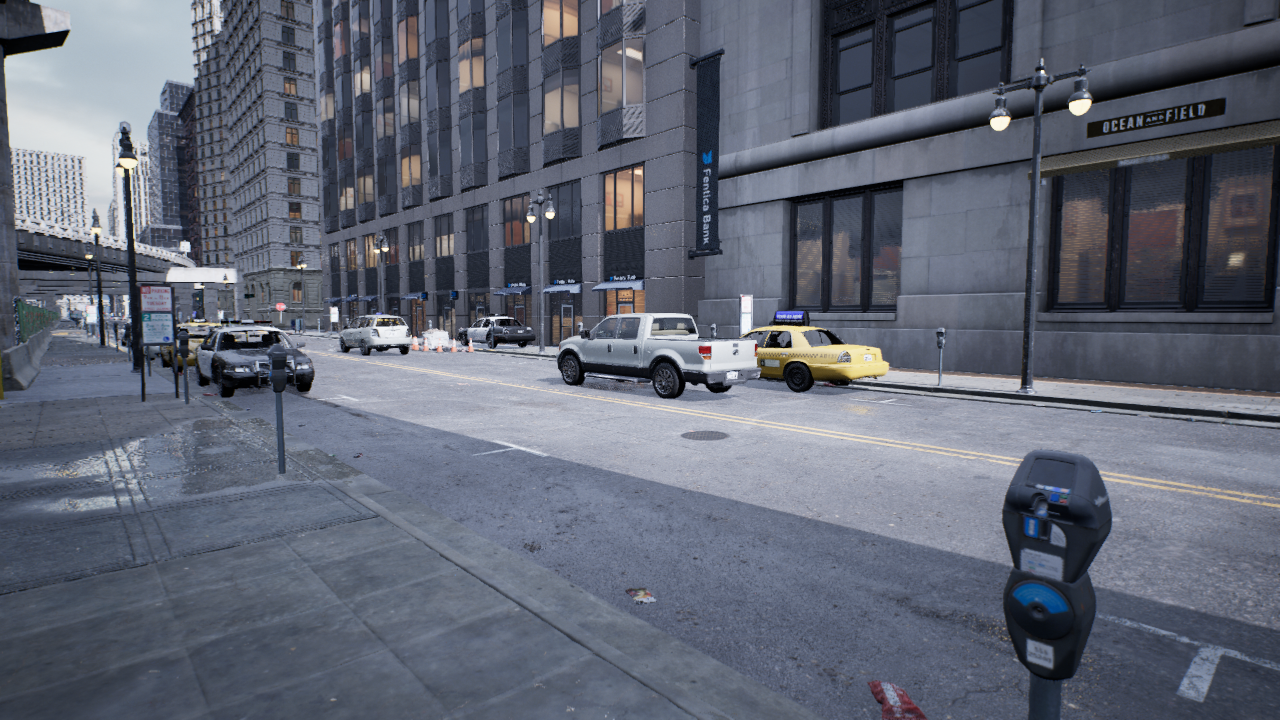
Venue: downtown
Lighting: overcast
Vehicle rig: pickup